Question: i'm trying to get a plist to populate uitableview
The plist looks like this :

the code i'm having trouble with :
'''
class GravidMenu: UIViewController, UITableViewDelegate, UITableViewDataSource {
@IBOutlet
var tableView: UITableView
var dict = NSMutableArray(contentsOfFile: NSBundle.mainBundle().pathForResource("links", ofType: "plist"))
var txt : NSString = dict.valueForKey("menuPunkt") as NSString //this throws a error : GravidMenu.Type does not have a member named dict
func tableView(tableView: UITableView!, numberOfRowsInSection section: Int) -> Int {
return self.dict.count;
}
func tableView(tableView: UITableView!, cellForRowAtIndexPath indexPath: NSIndexPath!) -> UITableViewCell! {
var cell:UITableViewCell = self.tableView.dequeueReusableCellWithIdentifier("cell") as UITableViewCell
if let row = indexPath?.row {
cell.textLabel.text = self.txt[row] // throws a error Nsstring does not have a a member named subscript
println("Text \(txt)")
}
return cell
}
'''
Seems like i'm getting closer.
---
## UPDATE
Showing Full code
with adjustments to cell.label and to var txt. also moved it some code to viewDidLoad which breaks it all it seems
'''
import UIKit
import Foundation
class GravidMenu: UIViewController, UITableViewDelegate, UITableViewDataSource {
@IBOutlet
var tableView: UITableView
override func viewDidLoad() {
super.viewDidLoad()
var dict = NSMutableArray(contentsOfFile: NSBundle.mainBundle().pathForResource("links", ofType: "plist"))
var txt : NSArray = dict.valueForKey("menuPunkt") as NSArray
self.tableView.registerClass(UITableViewCell.self, forCellReuseIdentifier: "cell")
}
func tableView(tableView: UITableView!, numberOfRowsInSection section: Int) -> Int {
return self.dict.count; // Throws Error GravidMenu does not have a member named dict
}
func tableView(tableView: UITableView!, cellForRowAtIndexPath indexPath: NSIndexPath!) -> UITableViewCell! {
var cell:UITableViewCell = self.tableView.dequeueReusableCellWithIdentifier("cell") as UITableViewCell
if let row = indexPath?.row {
cell.textLabel.text = "\(txt.objectAtIndex(indexPath.row))"
println("Text \(txt)")
}
return cell
}
func tableView(tableView: UITableView!, didSelectRowAtIndexPath indexPath: NSIndexPath!) {
println("You selected cell #\(indexPath.row)!")
}
override func didReceiveMemoryWarning() {
super.didReceiveMemoryWarning()
// Dispose of any resources that can be recreated.
}
}
'''
---
## UPDATE
'''
let dict : NSMutableArray! = NSMutableArray(contentsOfFile: NSBundle.mainBundle().pathForResource("links", ofType: "plist"))
var txt : NSArray! = dict?.valueForKey("menuPunkt") as? NSArray!
'''
this is causing me trouble. it keeps saying that "GravidMenu has no member named dict" in the var txt line... anyone ? help
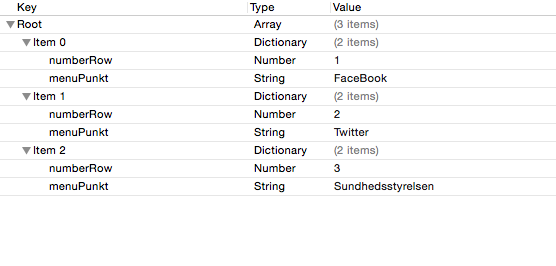
Answer: all this code paste in viewDidLoad:
'''
var dict : NSMutableArray = NSMutableArray(contentsOfFile: NSBundle.mainBundle().pathForResource("links", ofType: "plist"))
var txt : NSString = dict!.valueForKey("menuPunkt") as NSString
'''
I'll search you the reason why you need to write in the viewDidLoad.
I recommend you put a question mark because you can not know if it will be nil, (if not find the file)
and also for dict!.
hope i helped :)
'''
let dict : NSMutableArray! = NSMutableArray(contentsOfFile: NSBundle.mainBundle().pathForResource("links", ofType: "plist"))
override func viewDidLoad() {
super.viewDidLoad()
// Do any additional setup after loading the view, typically from a nib.
var txt : NSString = dict!.valueForKey("menuPunket") as NSString;
}
func tableView(tableView: UITableView!, numberOfRowsInSection section: Int) -> Int {
return self.dict!.count;
}
'''
its work for me now.